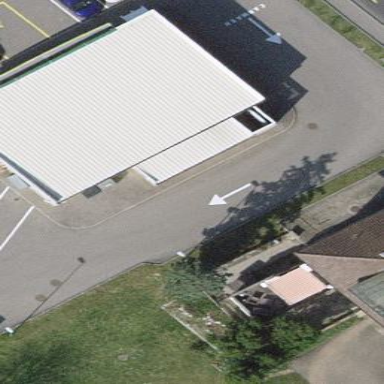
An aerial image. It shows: Convenience shop located within building.